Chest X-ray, AP view. Patient: 26 years old, sex M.
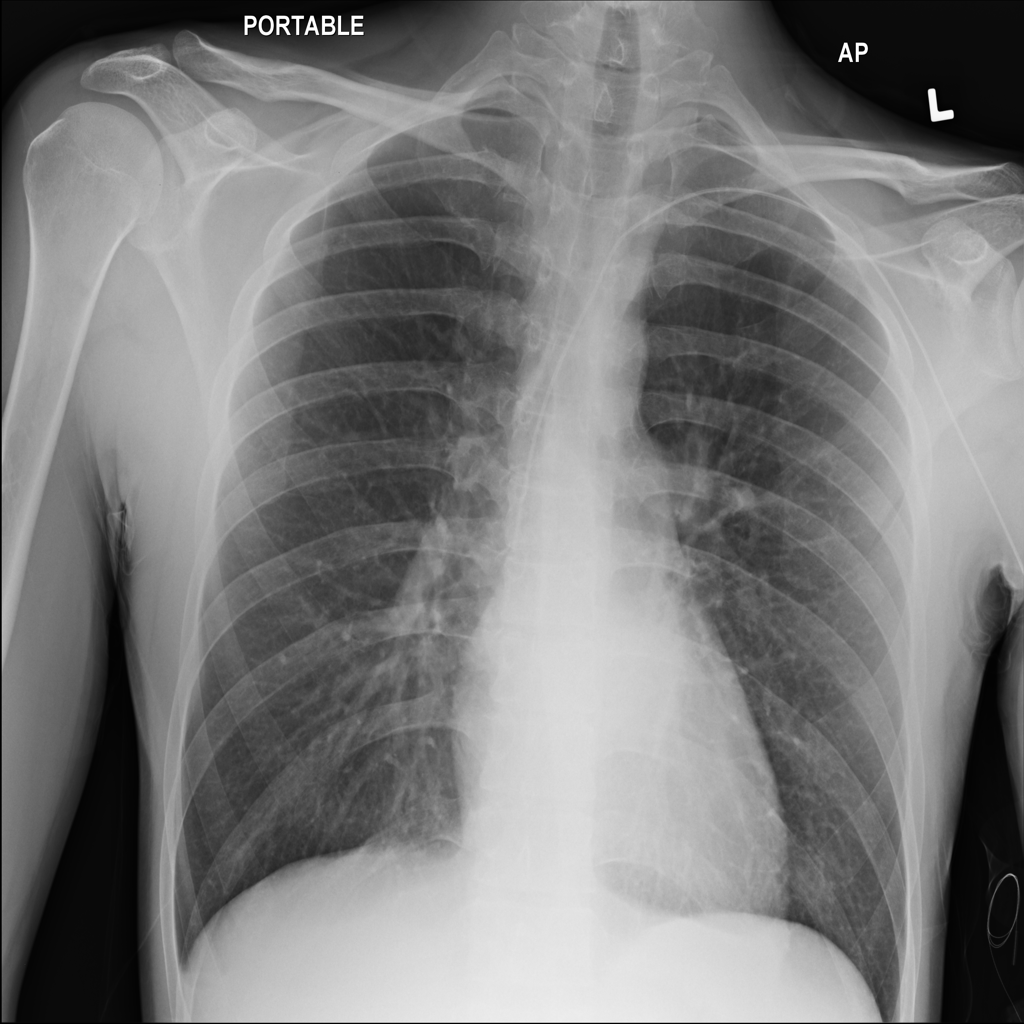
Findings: No Finding